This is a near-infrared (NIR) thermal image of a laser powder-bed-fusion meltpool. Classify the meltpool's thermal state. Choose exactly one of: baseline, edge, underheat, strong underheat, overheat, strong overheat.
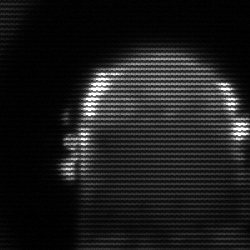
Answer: baseline